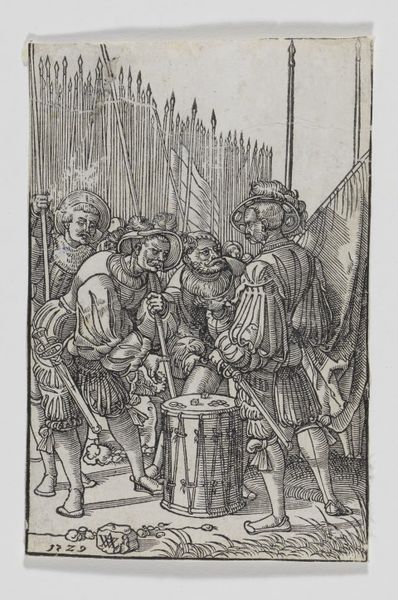
Titel: Landsknechte beim Würfelspiel
Künstler: Anton Woensam
Standort: Karlsruhe
Institution: Staatliche Kunsthalle Karlsruhe
Schlagwörter: feder, kampf, mann, schatten, weiß, menschen, grau, hut, hüte, männer, schwarz, skizze, zeichnung, gras, tuch, zaun, herren, bart, bärte, hose, mütze, mützen, federn, rahmen, stehen, stein, steine, ärmel, bild, schauen, signatur, boden, kostüm, stehend, personen, spitzen, locken, renaissance, reiter, perücke, spanien, holzschnitt, fahnen, schuhe, stab, fahne, flagge, hosen, datierung, grafik, graphik, füsse, krieg, kaiser, lanze, soldaten, essen, glücksspiel, spielen, inschrift, datum, jahreszahl, spiel, strümpfe, tusche, stangen, stern, druck, druckgraphik, schwarzweiss, druckgrafik, initialen, monogramm, schraffur, radierung, stich, militär, revolution, schwert, schwerter, waffen, soldat, helm, stiefel, schuh, ritter, trommel, verhandlung, zunft, feldzug, heer, rüstung, gravur, staunen, würfel, jahr, tracht, stäbe, beute, rollen, dolch, mittelalter, wams, diskussion, lanzen, speer, speere, flaggen, bundhosen, dürer, pluderhose, dreißigjähriger krieg, karl, heilig, kupferstich, trommler, rennaissance, kniebund, pluderhosen, zelt, himmelw, maximilian, neuzeit, münzen, besprechung, spieß, beinkleid, spanier, hauptmann, würfeln, altertum, soladten, landsknecht, werfen, puffhose, feldlager, spiesse, landsknechte, landser, söldner, bauernkrieg, kriegsknechte, schauend, lanzer, würfelspiel, los, thomas müntzer, taktik, a, hozschnitt, 1529, wenzel hollar, wa, spie, druckgraphk, aw, schraffus, loswerfen, fähnrich, lanzenwald, landsmann, 1729, mannsbilder, würrfler, mansbilder, trommel menschen, steunend, maximilina, miximilian, wz